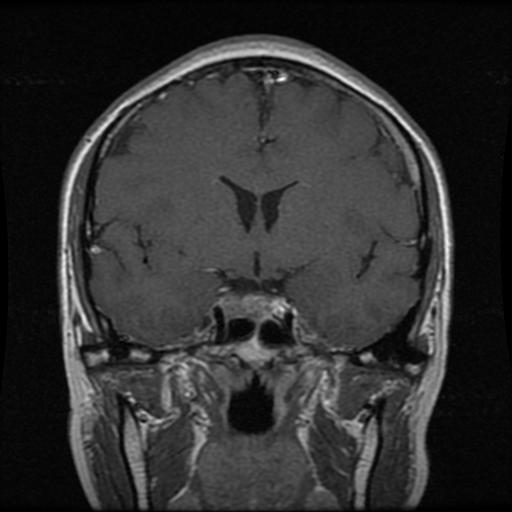
Label: pituitary